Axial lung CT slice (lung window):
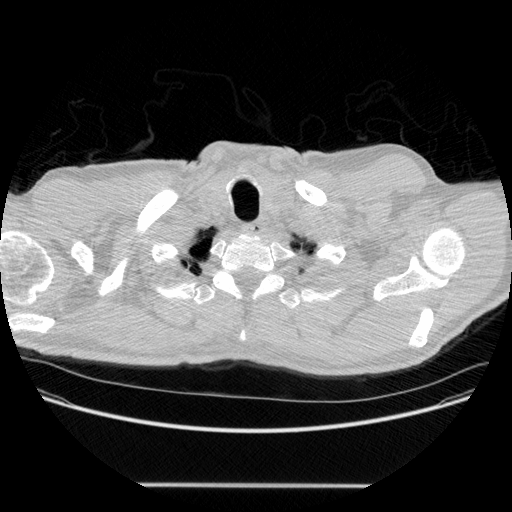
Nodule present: no